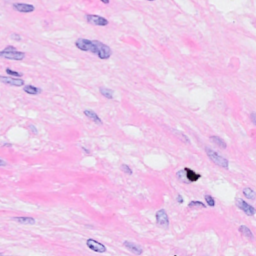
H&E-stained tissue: Breast